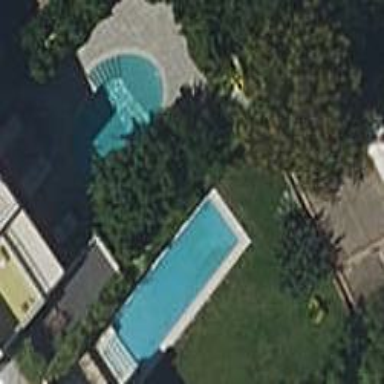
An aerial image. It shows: Swimming pool located in leisure land.